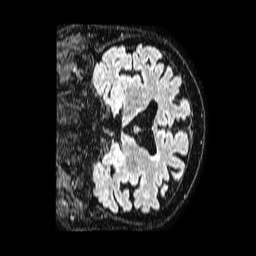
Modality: FLAIR
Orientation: coronal
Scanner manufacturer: philips
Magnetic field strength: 1.5 T
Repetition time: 4.8 s
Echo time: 0.3 s